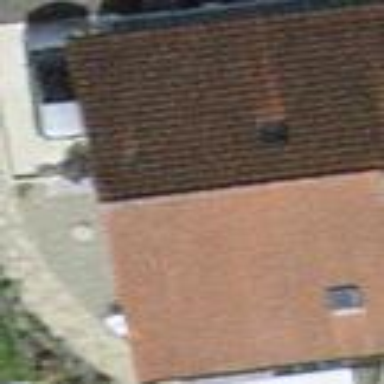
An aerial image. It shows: Terrace building.